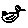
Label: bird